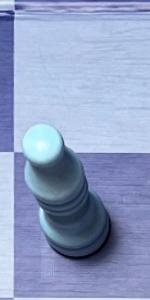
Label: Bishop_White